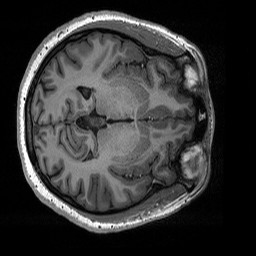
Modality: T1w
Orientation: axial
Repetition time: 8 s
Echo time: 0.066 s